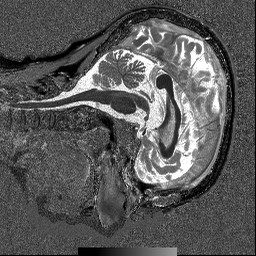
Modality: T1map
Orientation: sagittal
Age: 63
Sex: female
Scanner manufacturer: siemens
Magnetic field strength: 3 T
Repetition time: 5 s
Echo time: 0.00298 s